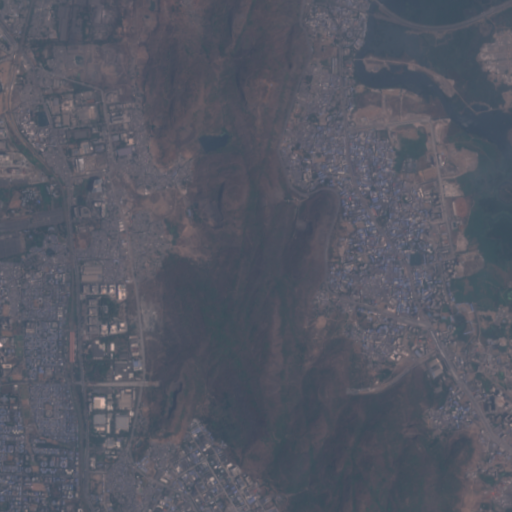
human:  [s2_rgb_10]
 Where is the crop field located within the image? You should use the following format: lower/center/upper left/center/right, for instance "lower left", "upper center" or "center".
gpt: The crop field is located in the upper right of the image.
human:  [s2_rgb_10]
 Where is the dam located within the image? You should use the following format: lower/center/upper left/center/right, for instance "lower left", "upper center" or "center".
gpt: The dam is located in the upper center of the image.
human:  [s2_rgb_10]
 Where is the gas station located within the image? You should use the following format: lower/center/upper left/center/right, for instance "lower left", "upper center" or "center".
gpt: The gas station is located in the lower left of the image.
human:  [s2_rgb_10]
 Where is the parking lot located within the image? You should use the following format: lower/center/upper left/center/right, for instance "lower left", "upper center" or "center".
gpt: The parking lot is located in the lower left of the image.
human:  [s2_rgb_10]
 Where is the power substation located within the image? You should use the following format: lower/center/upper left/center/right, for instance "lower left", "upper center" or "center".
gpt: The power substation is located in the lower left of the image.
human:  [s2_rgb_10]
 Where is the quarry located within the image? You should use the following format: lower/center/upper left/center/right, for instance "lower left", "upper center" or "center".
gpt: The quarry is located in the center of the image.
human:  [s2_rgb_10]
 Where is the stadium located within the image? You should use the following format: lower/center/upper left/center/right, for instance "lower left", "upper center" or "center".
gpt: The stadium is located in the center right of the image.
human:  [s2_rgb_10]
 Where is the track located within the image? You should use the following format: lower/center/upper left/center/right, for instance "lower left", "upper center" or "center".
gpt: The track is located in the center right of the image.
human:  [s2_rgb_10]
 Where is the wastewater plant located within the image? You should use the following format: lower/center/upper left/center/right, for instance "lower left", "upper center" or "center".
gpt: The wastewater plant is located in the upper right of the image.
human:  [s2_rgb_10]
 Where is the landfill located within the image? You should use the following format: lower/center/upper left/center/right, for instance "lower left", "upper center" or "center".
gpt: There is no landfill in the image.